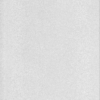
Label: dusty